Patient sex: F
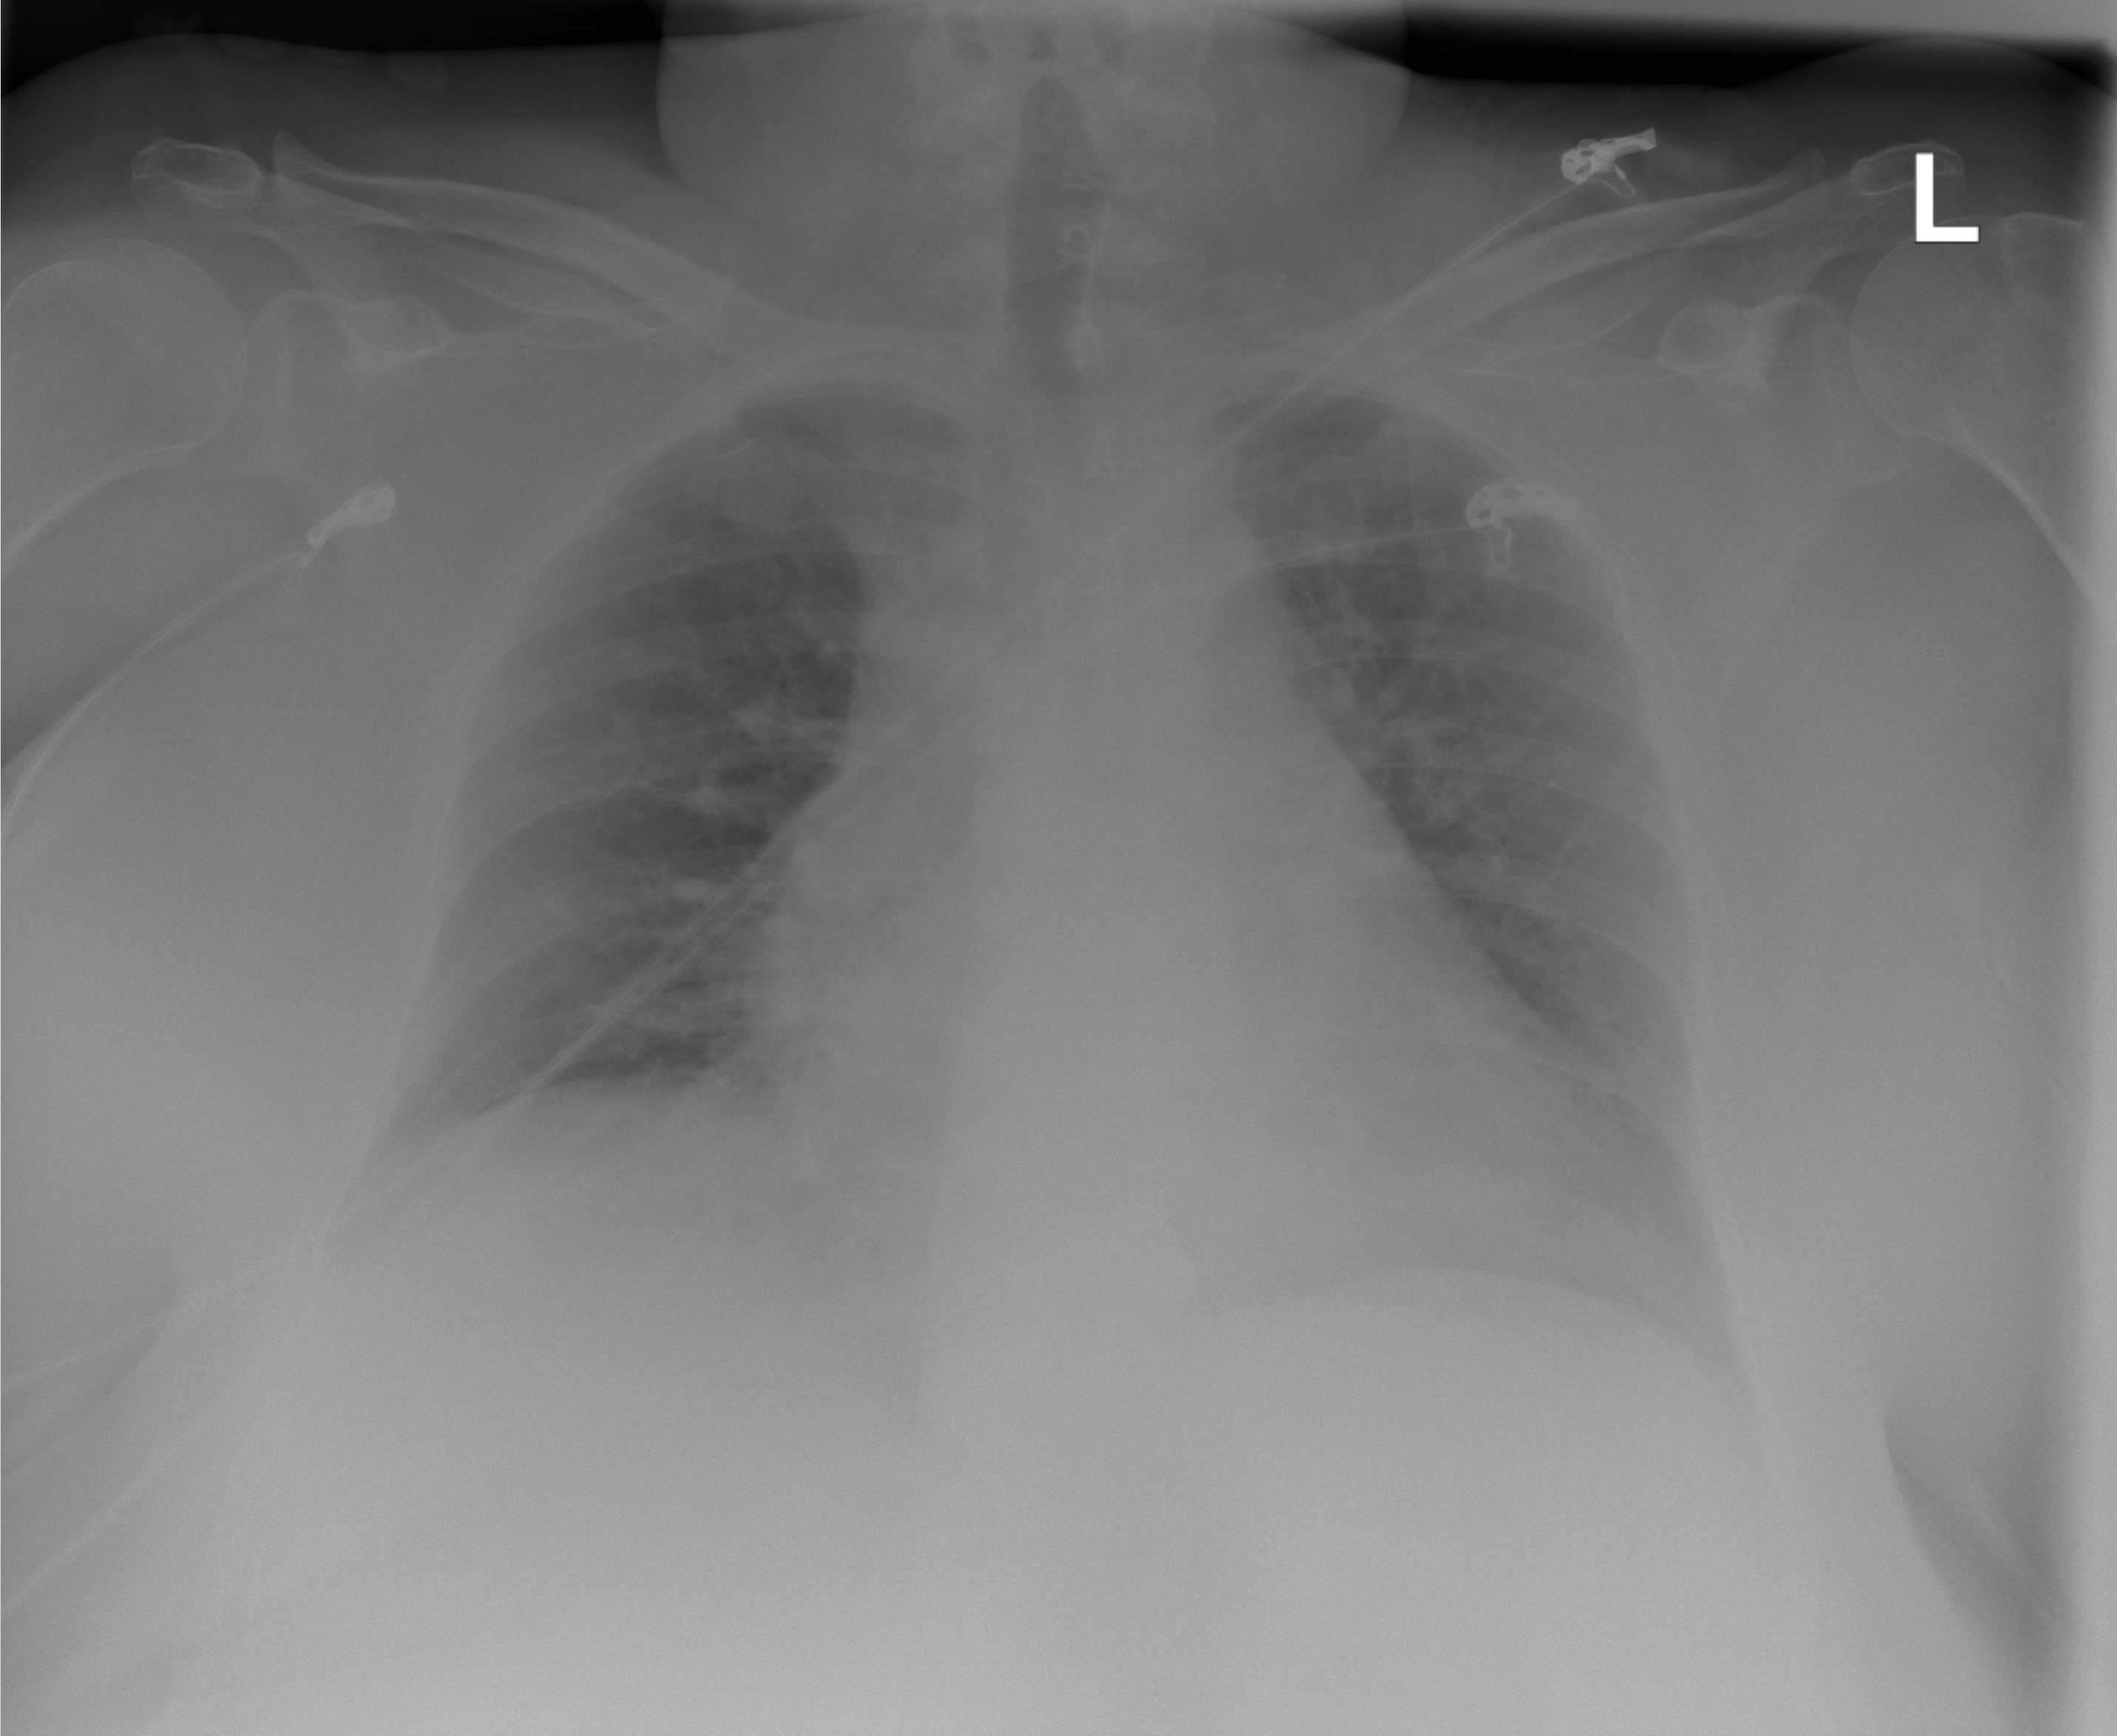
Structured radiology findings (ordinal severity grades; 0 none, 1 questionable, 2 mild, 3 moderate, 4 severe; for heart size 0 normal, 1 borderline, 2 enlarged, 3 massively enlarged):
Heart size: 2
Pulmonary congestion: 1
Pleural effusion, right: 1
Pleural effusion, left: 0
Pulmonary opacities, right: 0
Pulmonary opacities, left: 0
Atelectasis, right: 1
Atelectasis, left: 0